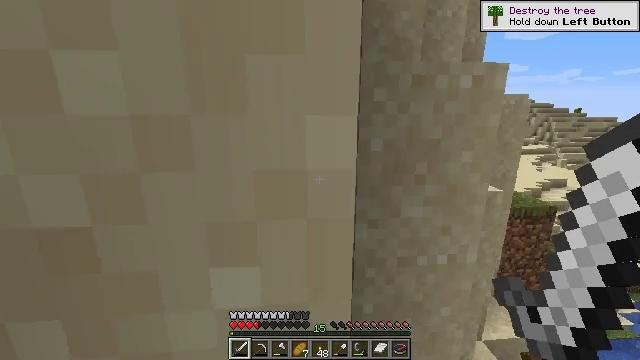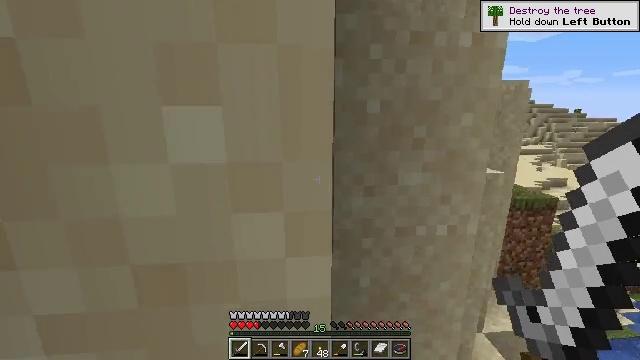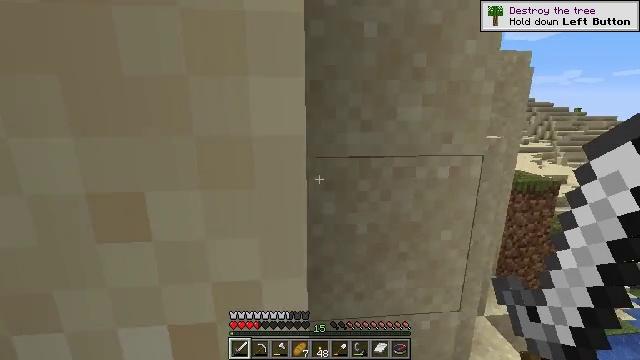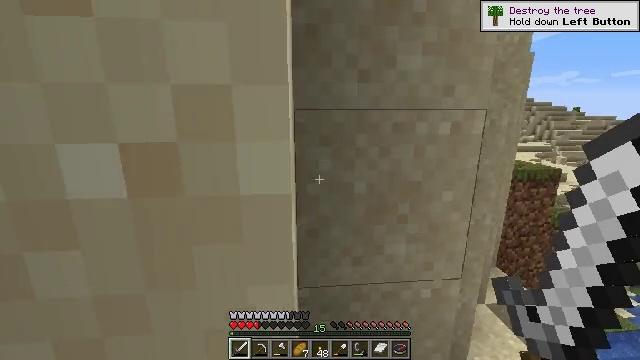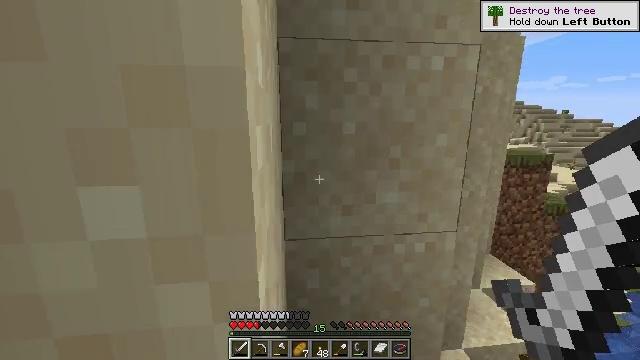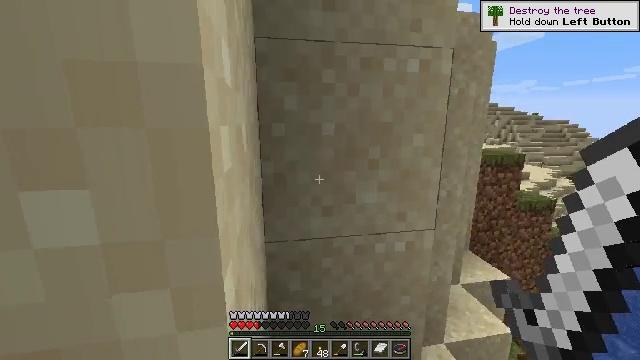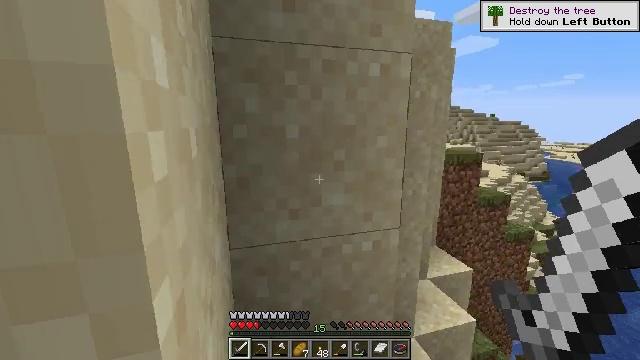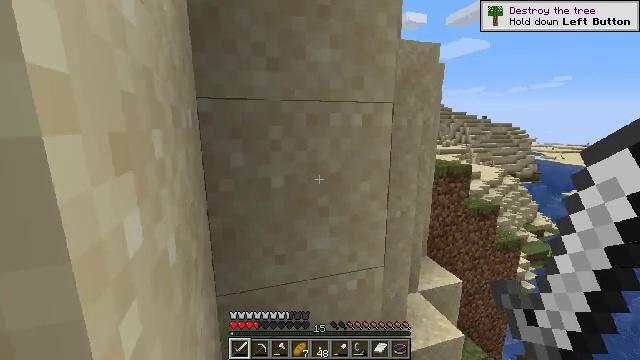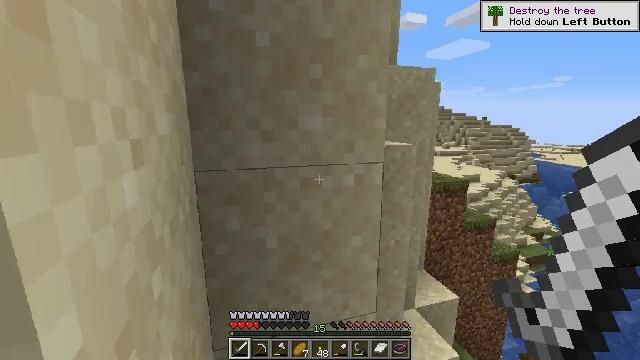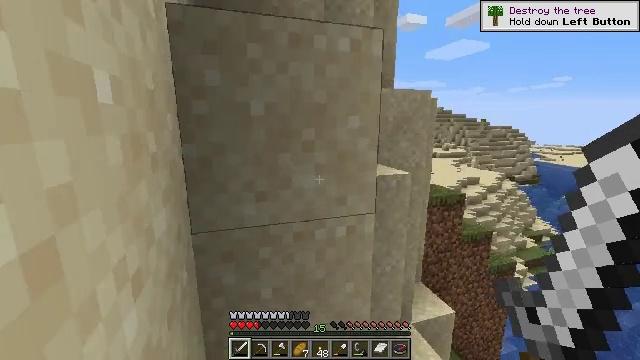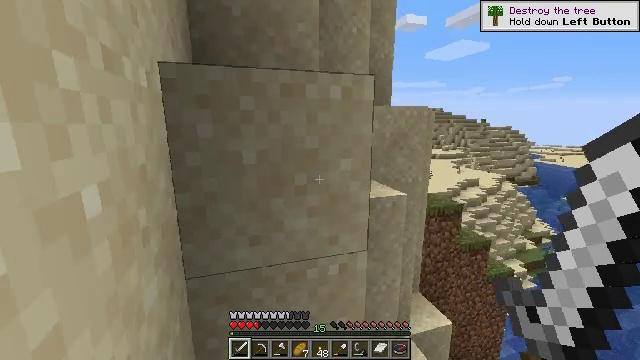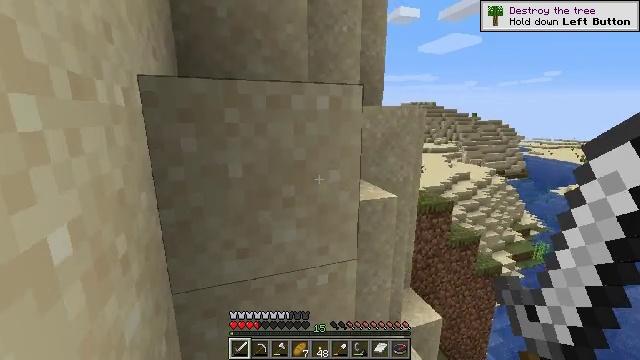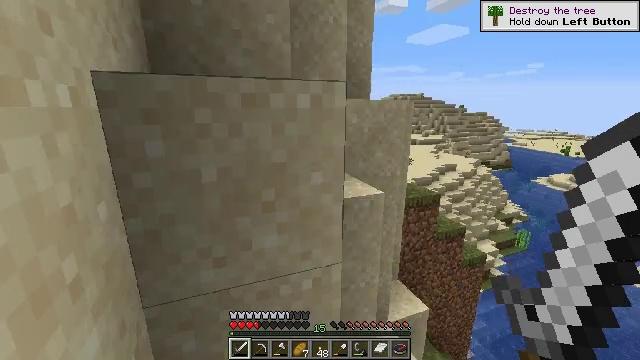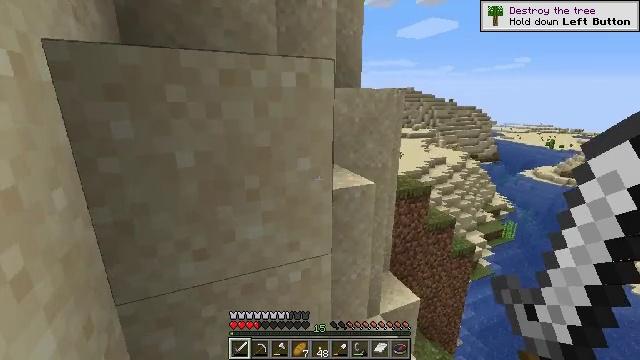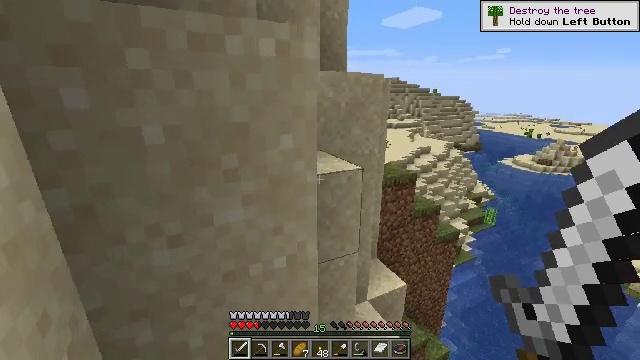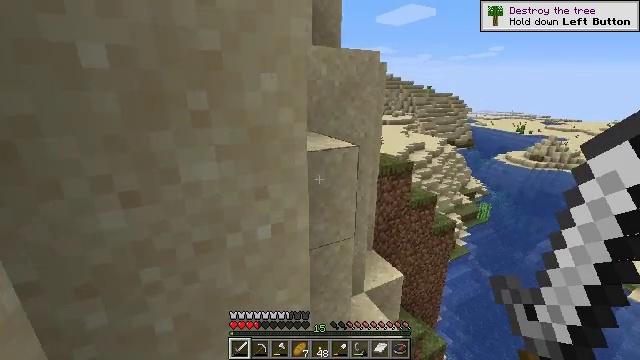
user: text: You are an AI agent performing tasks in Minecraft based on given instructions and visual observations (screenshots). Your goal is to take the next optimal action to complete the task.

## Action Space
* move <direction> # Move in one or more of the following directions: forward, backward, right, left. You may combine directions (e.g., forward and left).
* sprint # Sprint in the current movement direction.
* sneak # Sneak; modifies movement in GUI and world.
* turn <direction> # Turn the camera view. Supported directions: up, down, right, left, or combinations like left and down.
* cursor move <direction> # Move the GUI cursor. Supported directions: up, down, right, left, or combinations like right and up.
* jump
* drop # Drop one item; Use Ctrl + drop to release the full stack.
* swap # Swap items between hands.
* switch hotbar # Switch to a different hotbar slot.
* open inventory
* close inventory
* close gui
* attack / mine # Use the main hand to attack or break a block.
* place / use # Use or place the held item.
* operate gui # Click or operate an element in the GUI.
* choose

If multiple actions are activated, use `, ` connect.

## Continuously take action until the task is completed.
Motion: motion action
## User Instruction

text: Mine the dead bush in the desert.
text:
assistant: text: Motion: move forward
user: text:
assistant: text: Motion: move forward
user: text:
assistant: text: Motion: move forward
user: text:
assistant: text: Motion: move forward, turn right
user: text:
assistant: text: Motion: move forward, turn right
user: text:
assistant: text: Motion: move forward, turn right
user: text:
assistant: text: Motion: move forward, turn right, jump
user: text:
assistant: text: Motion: move forward, jump
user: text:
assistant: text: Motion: move forward, jump
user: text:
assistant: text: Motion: move forward, jump
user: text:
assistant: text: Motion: move forward, turn right and down
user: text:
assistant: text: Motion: move forward, turn right and down
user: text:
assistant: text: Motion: move forward, turn right and down
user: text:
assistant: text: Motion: move forward, turn right and down
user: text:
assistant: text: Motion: move forward, turn right
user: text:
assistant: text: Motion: move forward
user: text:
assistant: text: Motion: move forward
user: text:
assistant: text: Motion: move forward
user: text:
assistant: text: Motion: move forward
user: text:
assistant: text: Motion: move forward
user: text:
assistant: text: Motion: move forward
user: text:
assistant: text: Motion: move forward
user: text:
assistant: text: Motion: move forward, turn left, jump
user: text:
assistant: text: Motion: move forward, jump
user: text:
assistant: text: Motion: move forward, jump
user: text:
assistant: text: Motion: move forward, jump
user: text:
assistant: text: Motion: move forward
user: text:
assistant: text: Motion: move forward
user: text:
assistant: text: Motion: move forward
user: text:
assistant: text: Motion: move forward